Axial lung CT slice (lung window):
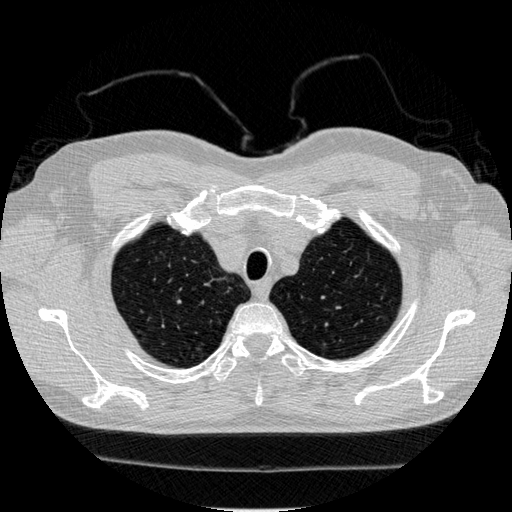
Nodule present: no